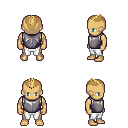
a pixel art fantasy rpg character, male body template, human, tanned skin, steel chest armor, white pants, blonde short mohawk hairstyle, four views (front, back, left, right), 2x2 character sprite sheet, small pixel art, hard edges, no anti-aliasing